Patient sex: F
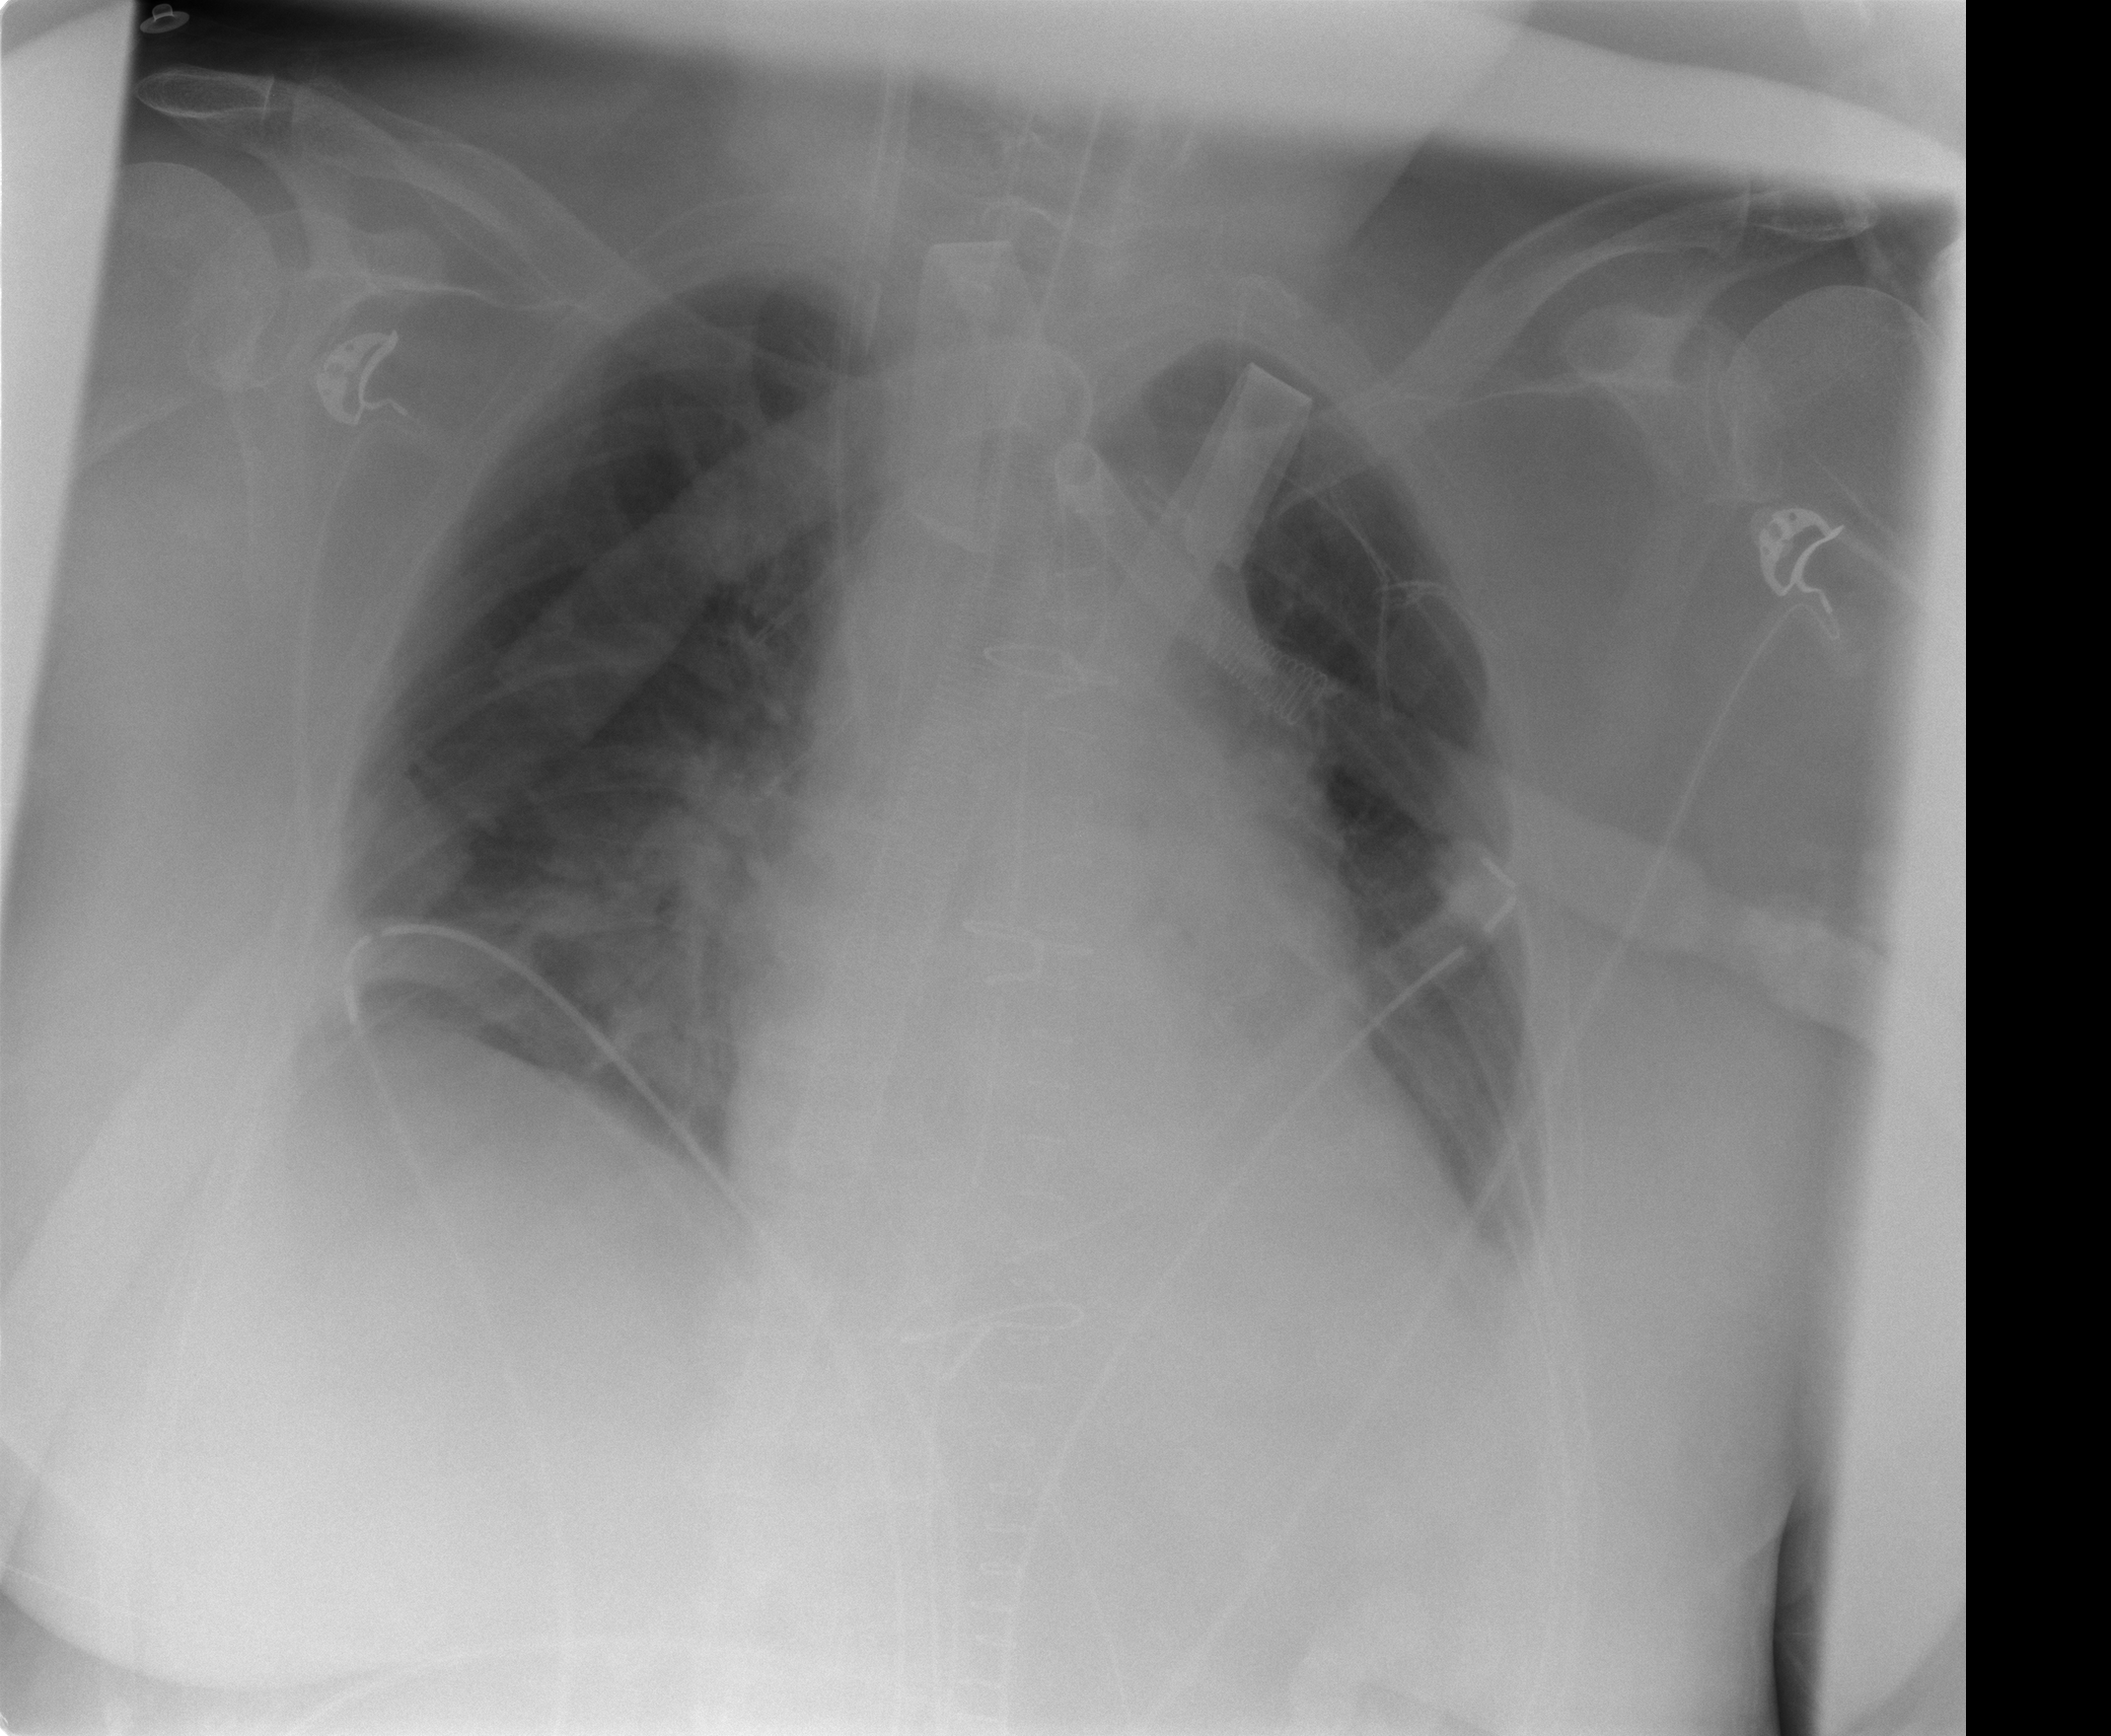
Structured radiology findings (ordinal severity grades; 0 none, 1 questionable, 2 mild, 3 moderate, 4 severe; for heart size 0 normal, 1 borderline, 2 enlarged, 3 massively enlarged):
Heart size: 0
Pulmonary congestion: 2
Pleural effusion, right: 0
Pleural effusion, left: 0
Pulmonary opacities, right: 2
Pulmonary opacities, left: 1
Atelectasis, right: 2
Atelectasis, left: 2